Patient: sex F, age 55
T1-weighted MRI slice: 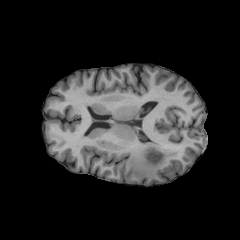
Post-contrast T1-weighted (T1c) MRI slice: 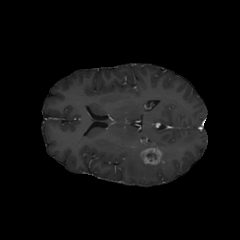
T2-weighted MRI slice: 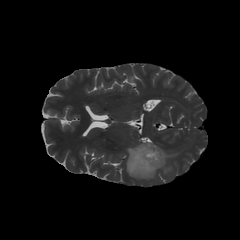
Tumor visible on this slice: yes
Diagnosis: Glioblastoma, IDH-wildtype
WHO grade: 4